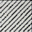
Piece: xx